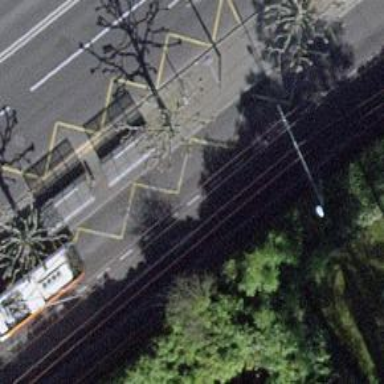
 there is bus lane and shared bus and cycle lane."